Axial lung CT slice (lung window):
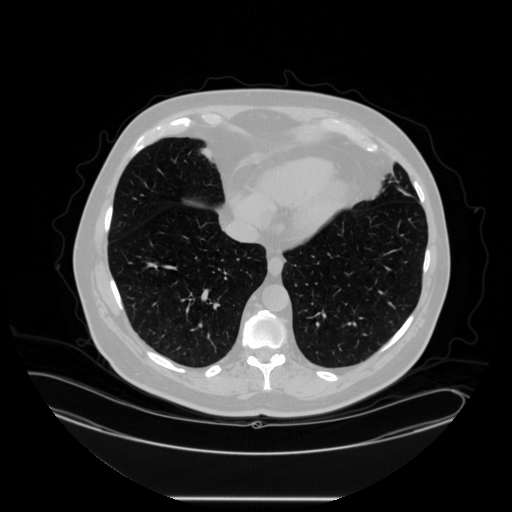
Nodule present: no